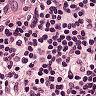
Metastatic tissue present: no